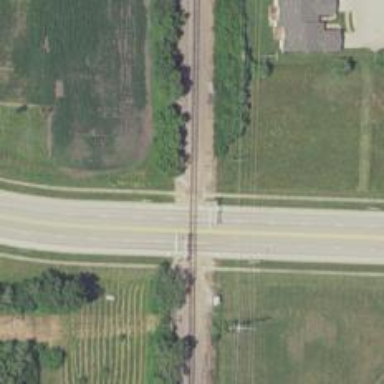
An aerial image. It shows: Railway crossing with lights.